Question: As the title says, we have some charts that have two y axis on the left, and as a consequence if the screen is made smaller then the zoom buttons overlap the range inputs.
Ideally I would want the zoom buttons to always align to the left of the chart (including axis)
Thanks

I can't find anything in the API to suggest it's possible <URL>
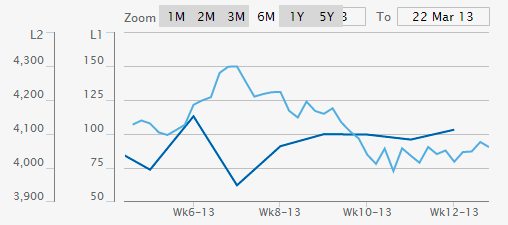
Answer: Check this: <URL>
'''
var orgHighchartsRangeSelectorPrototypeRender = Highcharts.RangeSelector.prototype.render;
Highcharts.RangeSelector.prototype.render = function (min, max) {
orgHighchartsRangeSelectorPrototypeRender.apply(this, [min, max]);
var leftPosition = this.chart.plotLeft,
topPosition = this.chart.plotTop+5,
space = 2;
this.zoomText.attr({
x: leftPosition,
y: topPosition + 15
});
leftPosition += this.zoomText.getBBox().width;
for (var i = 0; i < this.buttons.length; i++) {
this.buttons[i].attr({
x: leftPosition,
y: topPosition
});
leftPosition += this.buttons[i].width + space;
}
};
'''